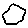
Label: hexagon